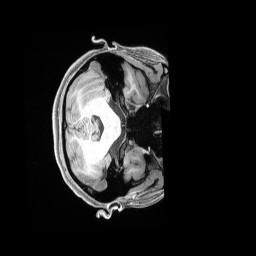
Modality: T1w
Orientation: axial
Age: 23
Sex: female
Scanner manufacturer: siemens
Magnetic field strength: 3 T
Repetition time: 2.4 s
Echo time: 0.00228 s